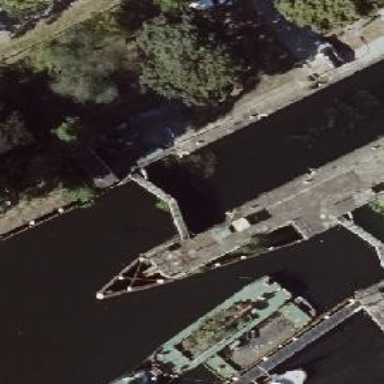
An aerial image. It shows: Canal with lock obstacle.